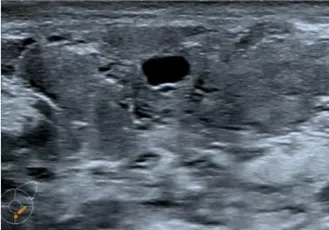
(C, D) show ultrasound changes in both breasts, manifested as hypoechoic nodules with clear boundaries and cystic changes.
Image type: radiology (ultrasound)